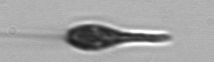
Label: Euglena